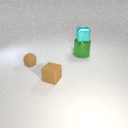
small cyan metal cube above large green metal cylinder